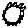
Label: sun